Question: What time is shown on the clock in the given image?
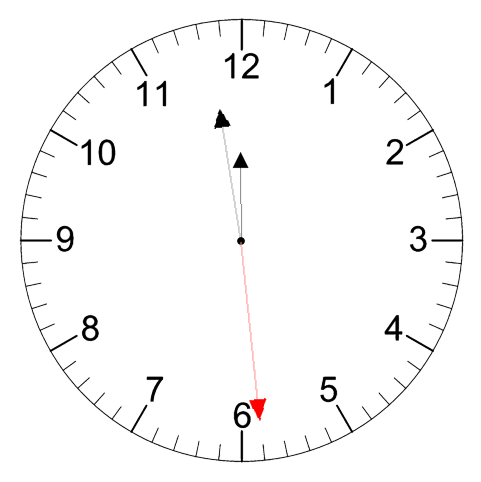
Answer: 11:58:29